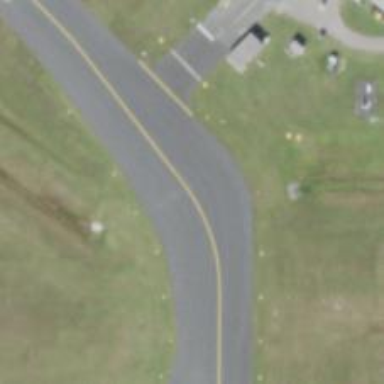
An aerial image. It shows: View of taxiway at the airport.